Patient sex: M
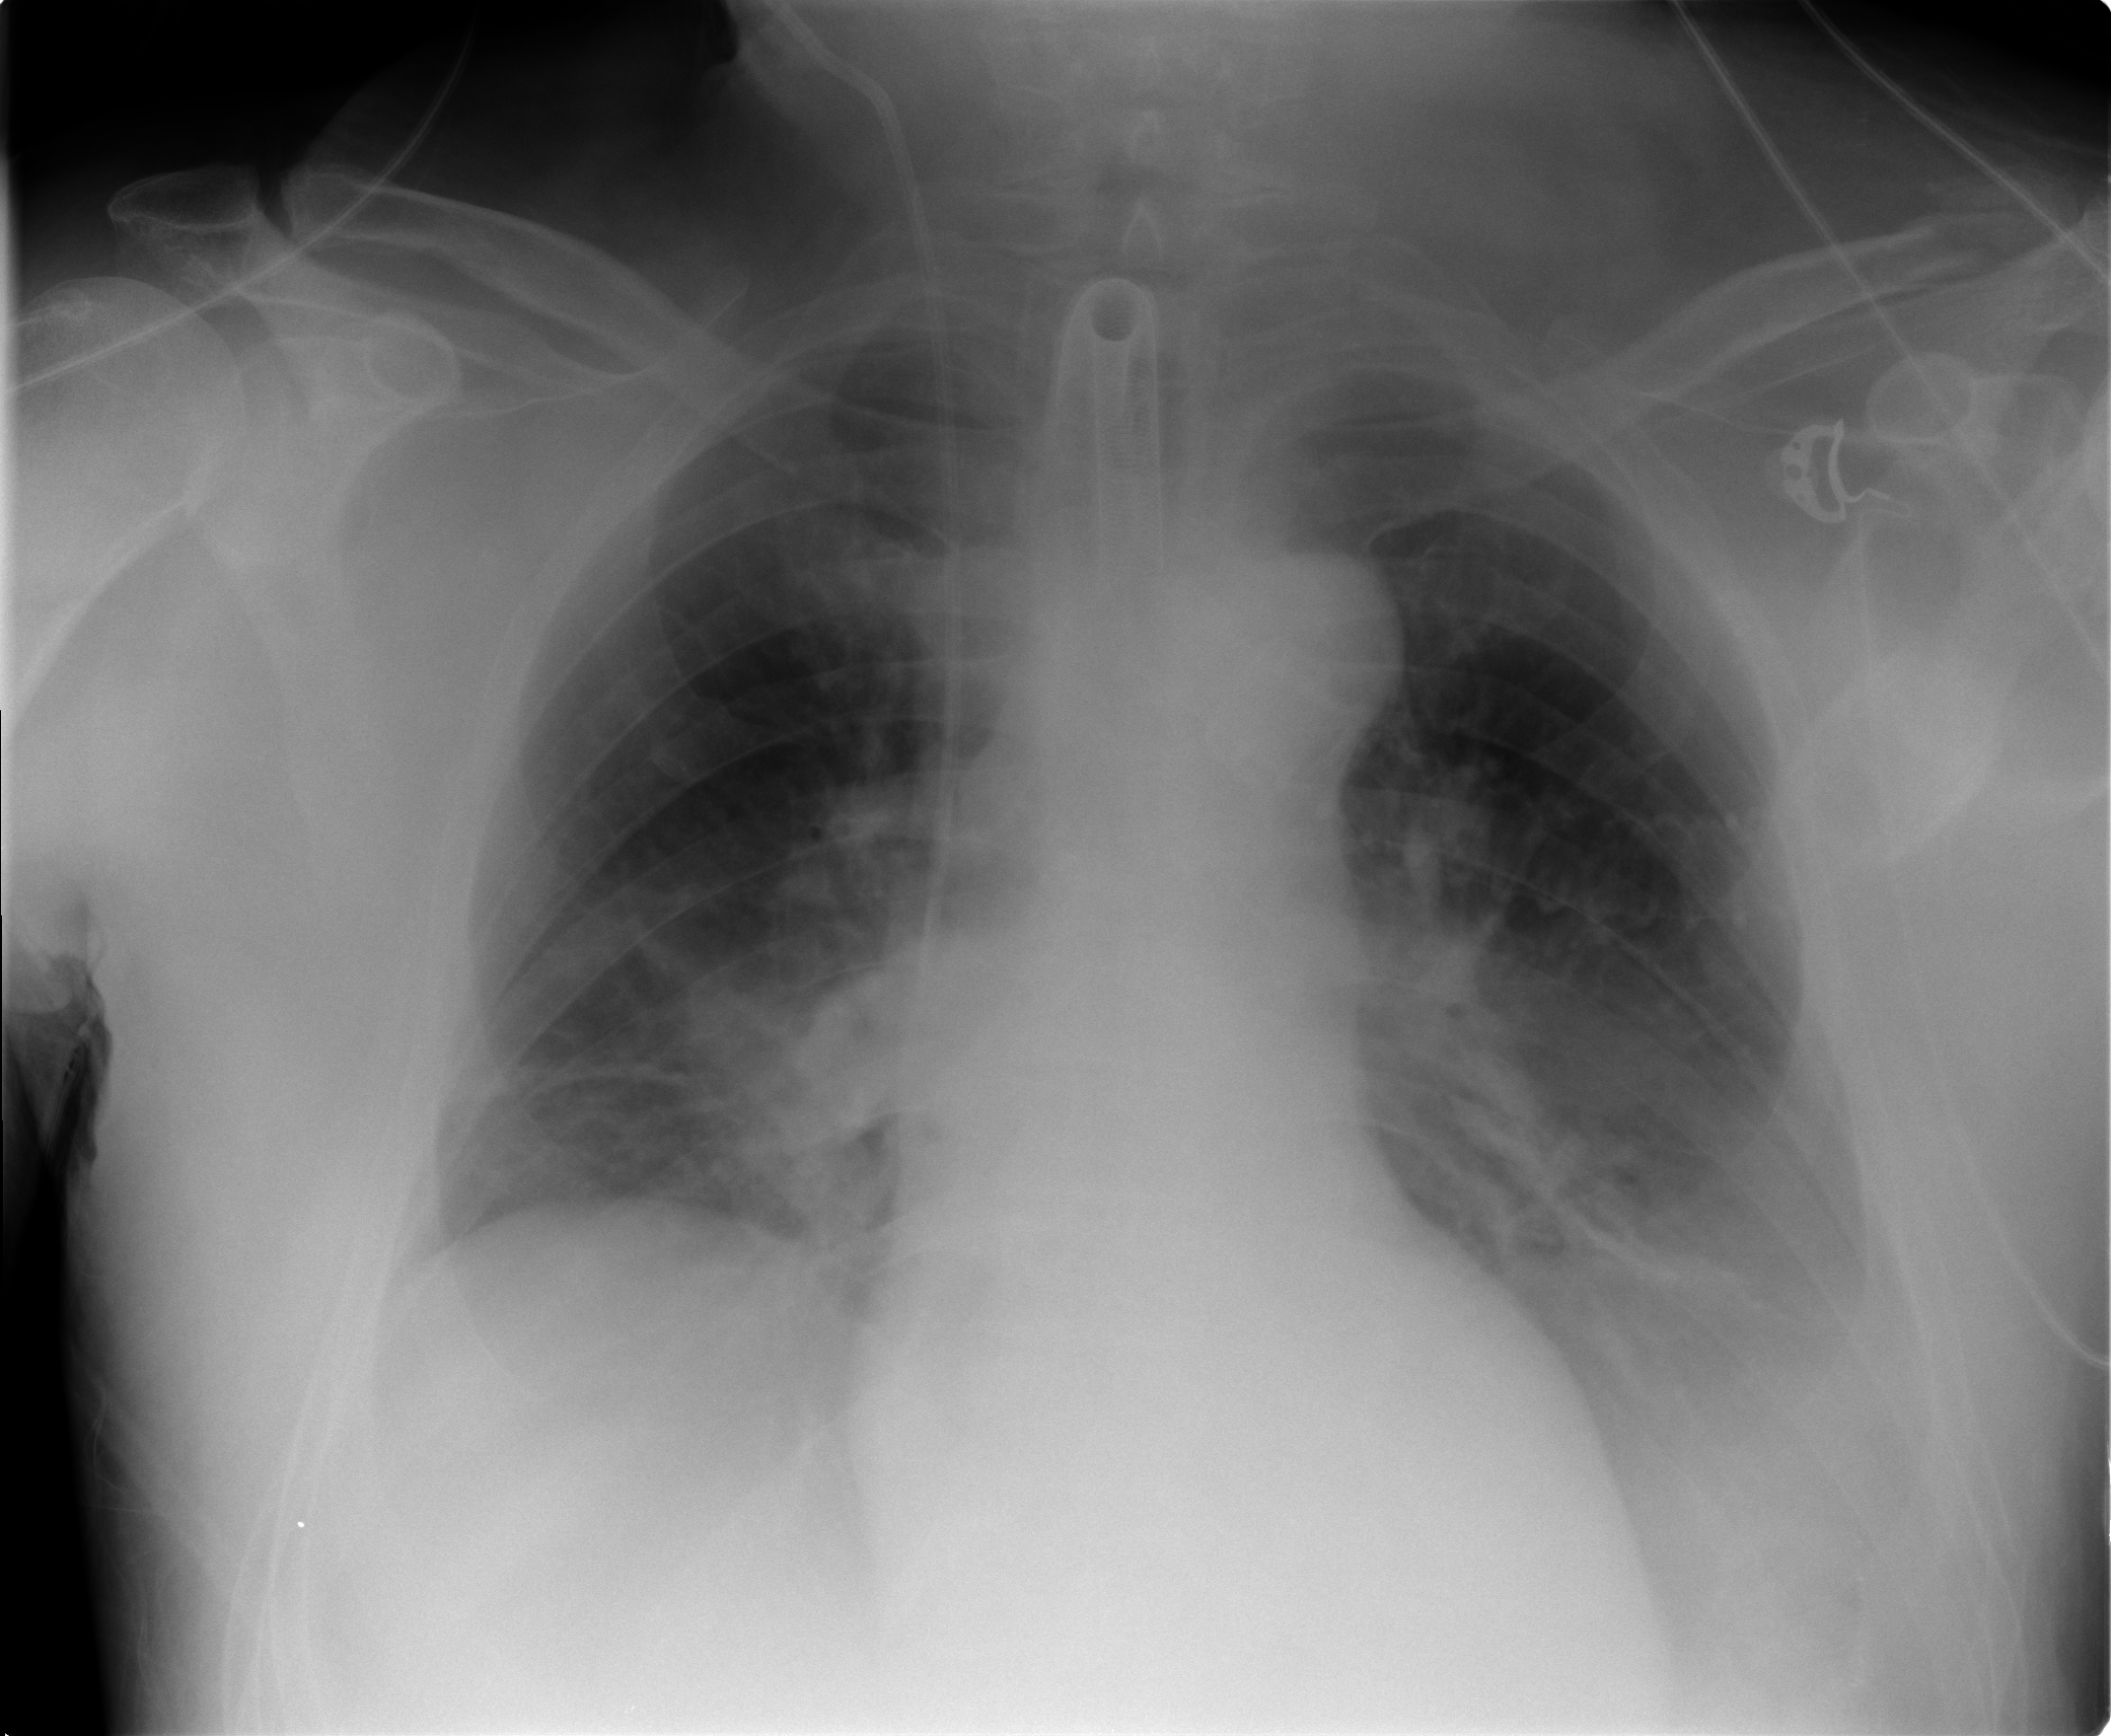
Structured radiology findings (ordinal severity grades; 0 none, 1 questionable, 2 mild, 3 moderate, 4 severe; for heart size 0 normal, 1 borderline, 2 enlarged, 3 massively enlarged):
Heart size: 0
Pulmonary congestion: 0
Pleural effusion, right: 1
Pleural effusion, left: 2
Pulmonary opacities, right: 1
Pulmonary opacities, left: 0
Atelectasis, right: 2
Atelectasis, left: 2